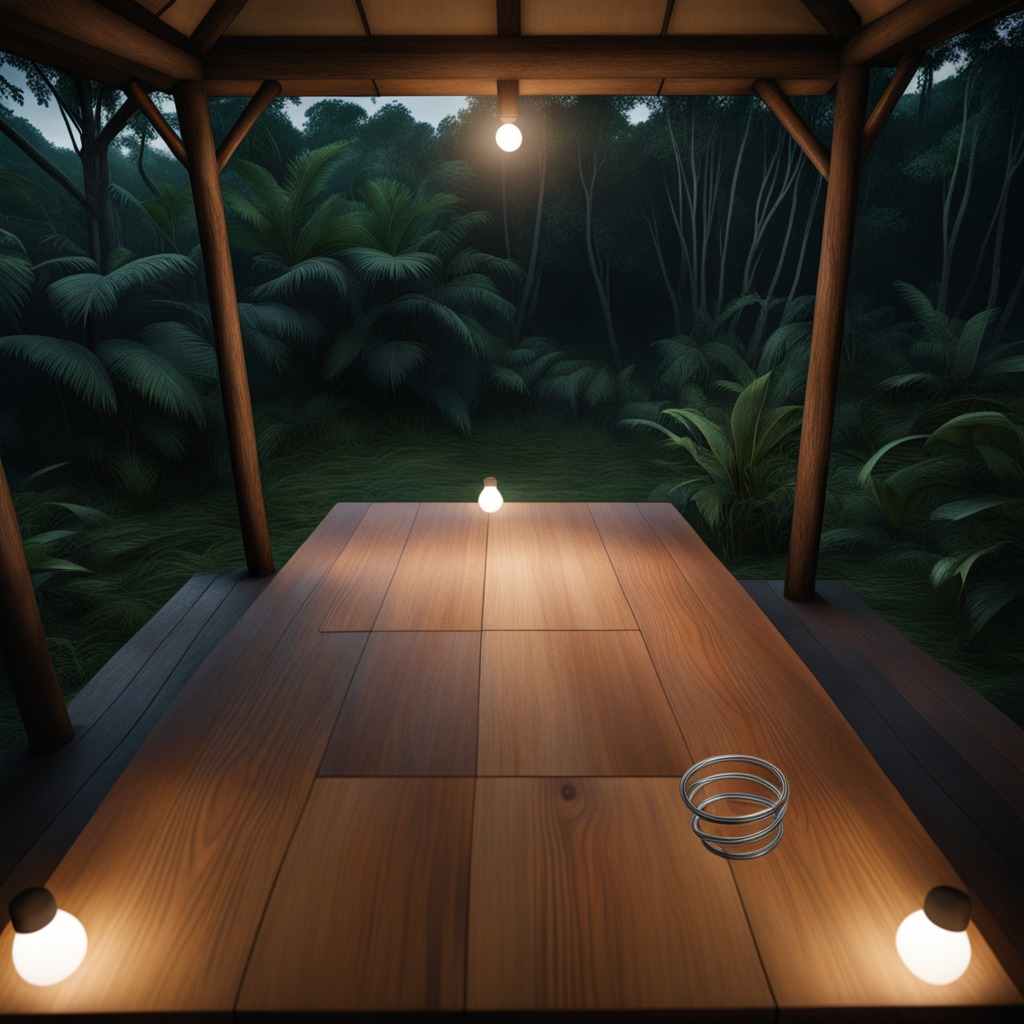
A coiled metal spring is lying on a clean wooden table inside a jungle field workshop tent at night.